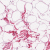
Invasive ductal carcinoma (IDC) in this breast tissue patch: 0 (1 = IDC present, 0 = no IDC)